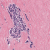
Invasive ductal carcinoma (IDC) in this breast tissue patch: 1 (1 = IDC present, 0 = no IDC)